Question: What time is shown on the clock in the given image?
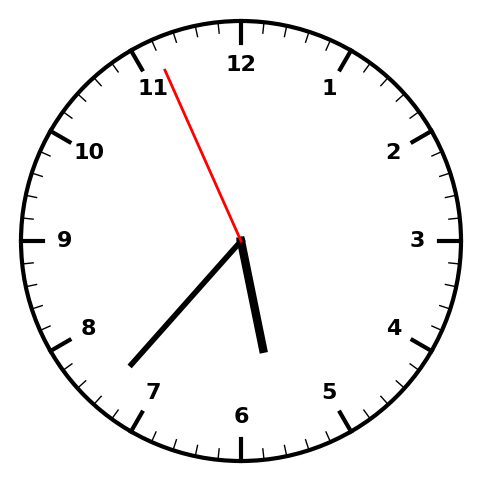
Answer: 05:36:56